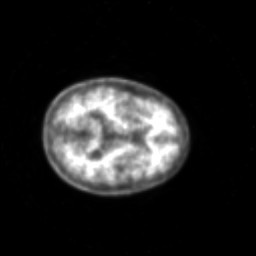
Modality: PET
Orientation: axial
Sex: female
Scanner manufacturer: siemens